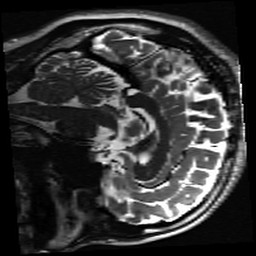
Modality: inplaneT2
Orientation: sagittal